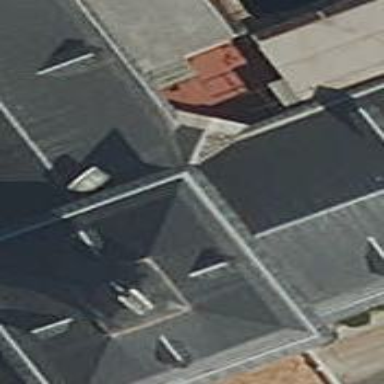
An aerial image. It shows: Building with pyramidal slate roof.